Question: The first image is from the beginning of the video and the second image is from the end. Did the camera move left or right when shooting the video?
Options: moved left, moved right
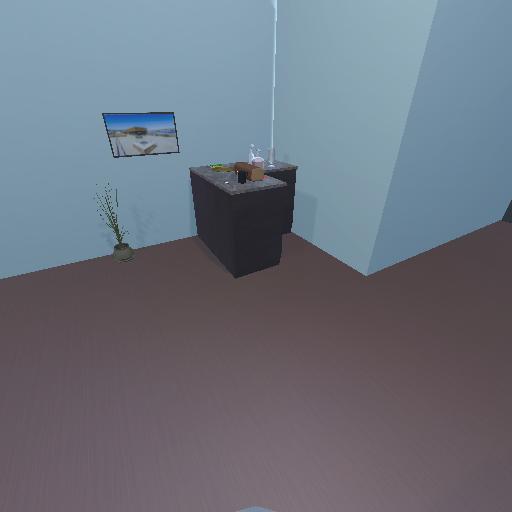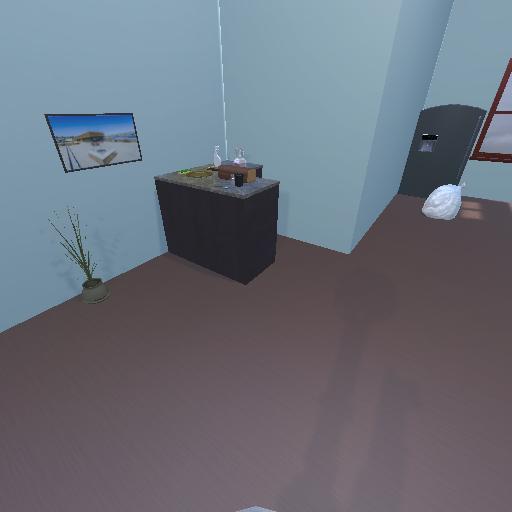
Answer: moved left